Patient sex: F
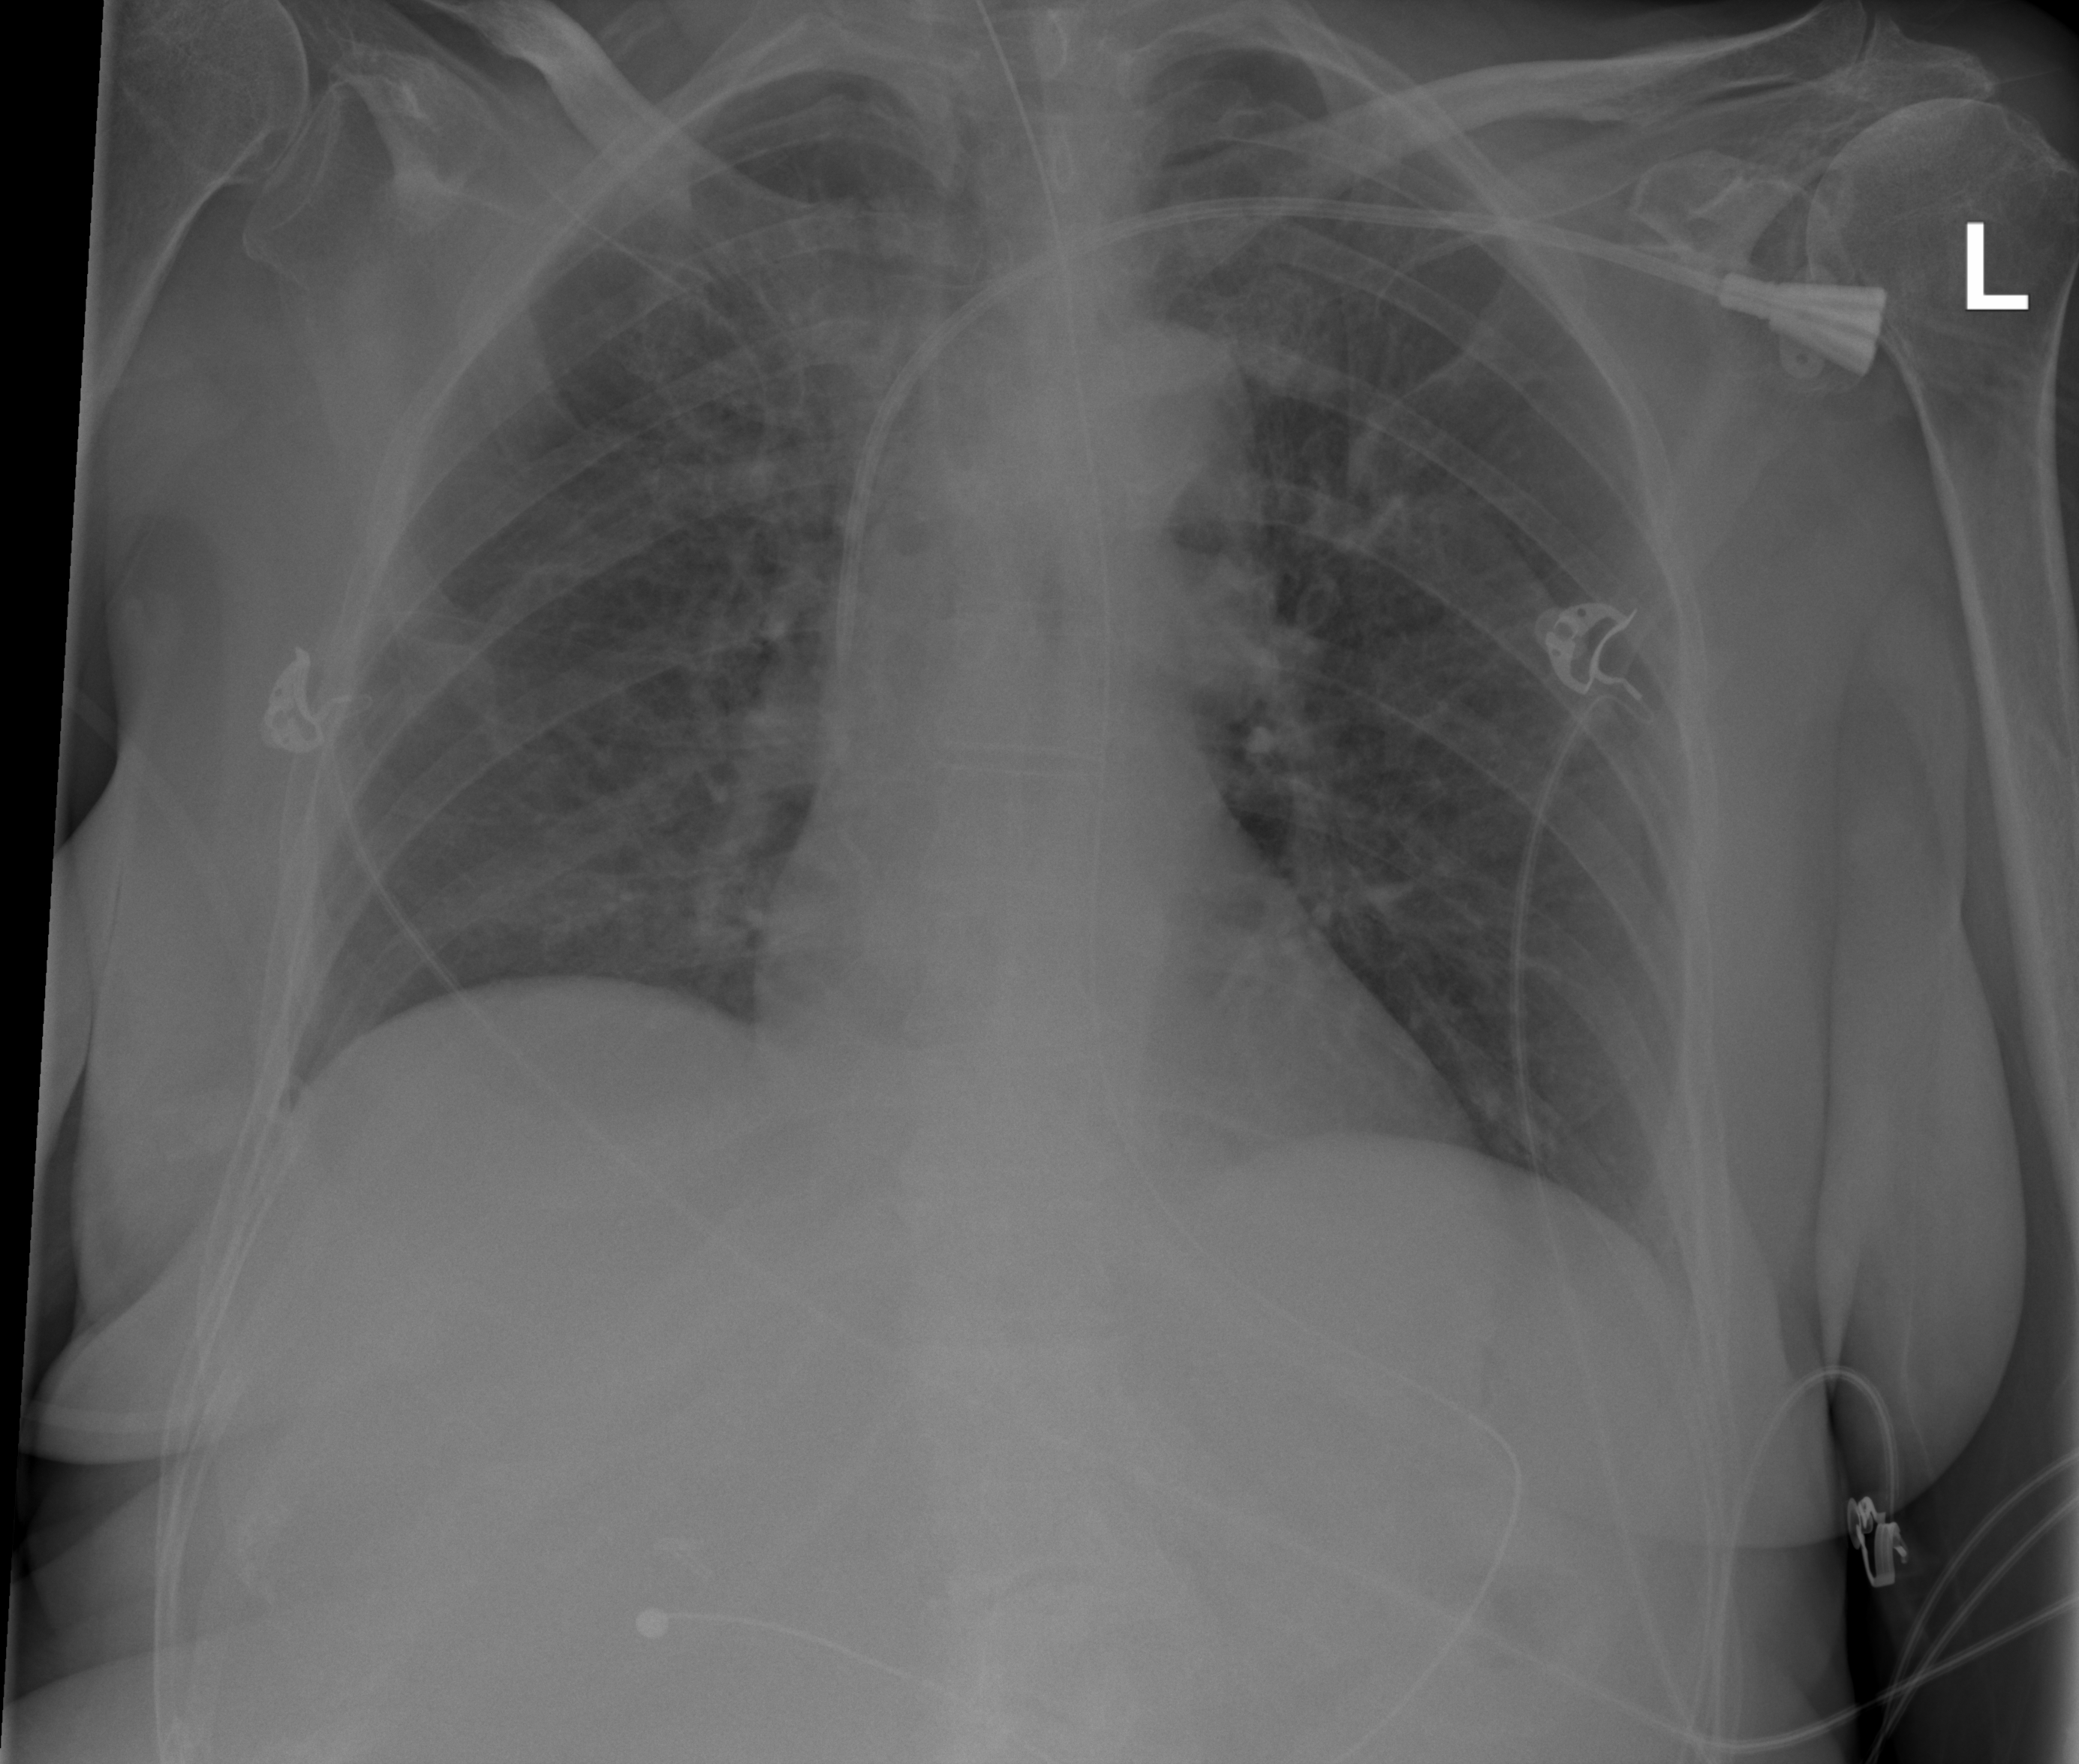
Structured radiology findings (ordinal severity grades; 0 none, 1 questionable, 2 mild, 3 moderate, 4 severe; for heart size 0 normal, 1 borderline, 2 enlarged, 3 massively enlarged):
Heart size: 0
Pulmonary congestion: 0
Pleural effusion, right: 0
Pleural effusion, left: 2
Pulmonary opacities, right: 2
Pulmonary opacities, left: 0
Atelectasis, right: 2
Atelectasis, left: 2